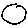
Label: circle